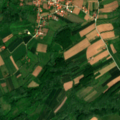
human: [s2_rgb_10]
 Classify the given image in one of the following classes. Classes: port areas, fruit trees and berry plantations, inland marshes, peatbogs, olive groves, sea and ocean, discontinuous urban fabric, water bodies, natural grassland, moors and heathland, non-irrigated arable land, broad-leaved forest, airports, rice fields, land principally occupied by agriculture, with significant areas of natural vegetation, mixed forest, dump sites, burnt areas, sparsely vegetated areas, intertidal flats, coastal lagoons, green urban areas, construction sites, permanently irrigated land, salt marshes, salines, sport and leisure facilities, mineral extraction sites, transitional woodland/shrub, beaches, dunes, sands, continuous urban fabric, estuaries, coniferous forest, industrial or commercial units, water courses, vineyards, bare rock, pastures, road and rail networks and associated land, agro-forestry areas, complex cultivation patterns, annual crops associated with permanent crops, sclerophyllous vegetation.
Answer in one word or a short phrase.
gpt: non-irrigated arable land, complex cultivation patterns, land principally occupied by agriculture, with significant areas of natural vegetation, broad-leaved forest